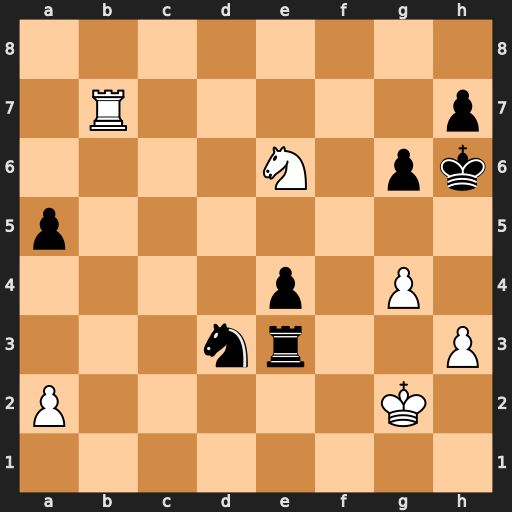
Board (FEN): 8/1R5p/4N1pk/p7/4p1P1/3nr2P/P5K1/8
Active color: w
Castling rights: -
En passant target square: -
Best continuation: g5+ Kh5 Rxh7#